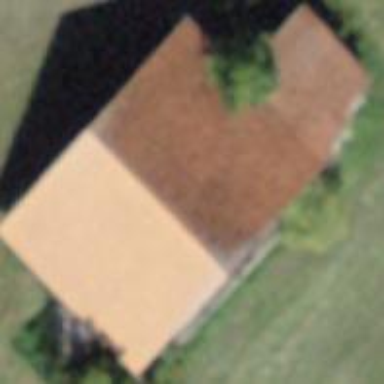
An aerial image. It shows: Barn.